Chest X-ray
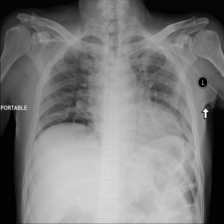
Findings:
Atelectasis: negative
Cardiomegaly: negative
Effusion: negative
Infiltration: negative
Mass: negative
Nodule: negative
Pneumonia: negative
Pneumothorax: negative
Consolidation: negative
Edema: negative
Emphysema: negative
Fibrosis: negative
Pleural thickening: negative
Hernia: negative